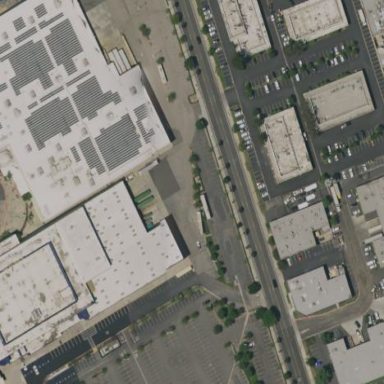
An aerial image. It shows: Retail building that houses department store.